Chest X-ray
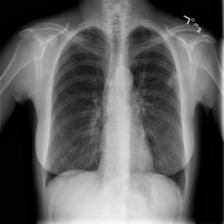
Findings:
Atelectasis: negative
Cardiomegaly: negative
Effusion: negative
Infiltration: positive
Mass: negative
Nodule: negative
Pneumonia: negative
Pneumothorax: negative
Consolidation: positive
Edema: negative
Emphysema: negative
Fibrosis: negative
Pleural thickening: negative
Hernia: negative